Question: I am trying to apply filter on my custom adapter which extends 'BaseAdapter', in which I am facing some problems, after I filter input based on the text in 'EditText' and check the 'CheckBox' to select one value and if I erase the text in the 'EditText' to search for some other thing the position of the checked checkbox changes automatically as you can see in the image attached below. I am currently facing two problems
1 - Position of the ticked checkbox changes automatically
2 - If I type in uppercase in the 'EditText' the 'ListView' goes blank.
'''
public class MyCustomAdapter extends BaseAdapter implements Filterable {
Context mContext;
private LayoutInflater mInflater;
SparseBooleanArray mSparseBooleanArray;
private ArrayList<Map<String,String>> mAdapData = new ArrayList<Map<String, String>>();
private ArrayList<Map<String,String>> mOriginalData = new ArrayList<Map<String, String>>();
public MyCustomAdapter(Context mContext) {
mInflater = (LayoutInflater) mContext.getSystemService(Context.LAYOUT_INFLATER_SERVICE);
mSparseBooleanArray = new SparseBooleanArray();
}
public ArrayList<String> getCheckedItems() {
ArrayList<String> mTempArry = new ArrayList<String>();
for (int i = 0; i < mAdapData.size(); i++) {
if (mSparseBooleanArray.get(i)) {
Map<String, String> map = (Map<String, String>) mAdapData.get(i);
final String numbr = map.get("Phone").toString();
mTempArry.add(numbr);
}
}
return mTempArry;
}
@Override
public int getCount() {
return this.mAdapData.size();
}
public void addItem(String paramString1, String paramString2) {
Map<String, String> NameNumber = new HashMap<String, String>();
NameNumber.put("Name", paramString1);
NameNumber.put("Phone", paramString2);
this.mAdapData.add(NameNumber);
this.mOriginalData.add(NameNumber);
notifyDataSetChanged();
}
@SuppressWarnings("unchecked")
public Object getItem(int paramInt) {
return (ArrayList<Map<String, String>>) this.mAdapData.get(paramInt);
}
@Override
public long getItemId(int paramInt) {
return paramInt;
}
@Override
public View getView(final int paramInt, View paramView, ViewGroup paramViewGroup) {
ViewHolder viewHolder;
if (paramView == null) {
viewHolder = new ViewHolder();
paramView = mInflater.inflate(R.layout.multiplecontactview, null);
viewHolder.tvName = (TextView) paramView.findViewById(R.id.txtContactName);
viewHolder.tvNumber = (TextView) paramView.findViewById(R.id.txtContactNumber);
viewHolder.cb = (CheckBox) paramView.findViewById(R.id.checkBox1);
viewHolder.cb.setTag(paramInt);
viewHolder.cb.setChecked(mSparseBooleanArray.get(paramInt));
viewHolder.cb.setOnCheckedChangeListener(mCheckedChangeListener);
viewHolder.tvName.setTextColor(Color.BLACK);
viewHolder.tvNumber.setTextColor(Color.BLACK);
for (int i = 0; i < mAdapData.size(); i++) {
Map<String, String> map = (Map<String, String>) mAdapData.get(paramInt);
final String name = map.get("Name").toString();
final String numbr = map.get("Phone").toString();
viewHolder.tvName.setText(name);
viewHolder.tvNumber.setText(numbr);
}
paramView.setTag(viewHolder);
} else {
viewHolder = (ViewHolder) paramView.getTag();
}
return paramView;
}
OnCheckedChangeListener mCheckedChangeListener = new OnCheckedChangeListener() {
public void onCheckedChanged(CompoundButton buttonView, boolean isChecked) {
mSparseBooleanArray.put((Integer) buttonView.getTag(), isChecked);
}
};
public static class ViewHolder {
TextView tvName;
TextView tvNumber;
CheckBox cb;
}
@Override
public Filter getFilter() {
return new MyContactFilter();
}
@SuppressLint("DefaultLocale")
private class MyContactFilter extends Filter {
@Override
protected FilterResults performFiltering(CharSequence constraint) {
FilterResults results = new FilterResults();
ArrayList<Map<String, String>> mFilteredData = new ArrayList<Map<String, String>>();
if (!TextUtils.isEmpty(constraint)) {
for(int i = 0; i < mAdapData.size(); i++) {
Map<String, String> map = (Map<String, String>) mAdapData.get(i);
final String names = map.get("Name").toString();
final String numbr = map.get("Phone").toString();
if(names.toLowerCase().contains(constraint.toString().toLowerCase())) {
Map<String, String> FilNameNumber = new HashMap<String, String>();
FilNameNumber.put("Name", names);
FilNameNumber.put("Phone", numbr);
mFilteredData.add(FilNameNumber);
}
}
results.values = mFilteredData;
results.count = mFilteredData.size();
} else {
synchronized (mOriginalData) {
results.values = mOriginalData;
results.count = mOriginalData.size();
}
}
return results;
}
@SuppressWarnings("unchecked")
@Override
protected void publishResults(CharSequence cs, FilterResults fr) {
mAdapData = (ArrayList<Map<String, String>>) fr.values;
notifyDataSetChanged();
}
}
}
'''

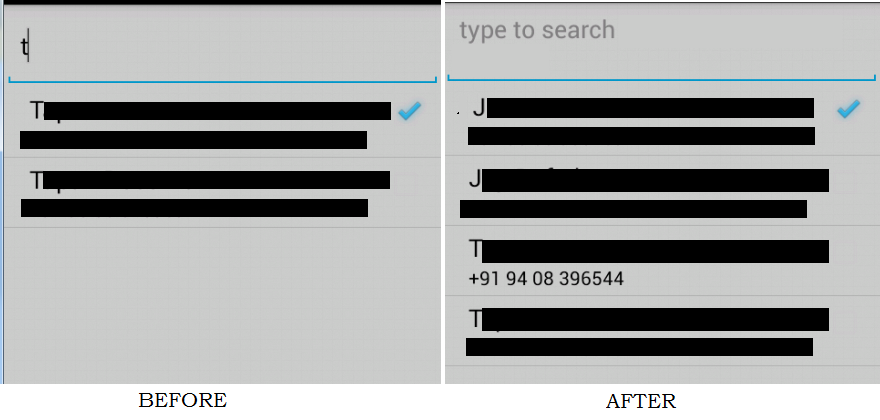
Answer: If you look at your code more attentively, concretely on the 'getView()', you'll see that you create 'ViewHolder' object every time independently of 'convertView' presence.
This is wrong using of 'ViewHolder' pattern. Instead of creating it everytime, create it only when 'convertView' is null and set it as the tag of 'convertView' by 'setTag()', otherwise get the reference to 'ViewHolder' using 'getTag()'. Just Like this:
'''
ViewHolder viewHolder;
if (paramView == null) {
paramView = mInflater.inflate(R.layout.multiplecontactview, null);
viewHolder = new ViewHolder();
viewHolder.tvName = (TextView) paramView.findViewById(R.id.txtContactName);
viewHolder.tvNumber = (TextView) paramView.findViewById(R.id.txtContactNumber);
viewHolder.cb = (CheckBox) paramView.findViewById(R.id.checkBox1);
paramView.setTag(viewHolder);
} else {
viewHolder = (ViewHolder) paramView.getTag();
}
viewHolder.cb.setTag(paramInt);
viewHolder.cb.setChecked(mSparseBooleanArray.get(paramInt));
viewHolder.cb.setOnCheckedChangeListener(mCheckedChangeListener);
viewHolder.tvName.setTextColor(Color.BLACK);
viewHolder.tvNumber.setTextColor(Color.BLACK);
for (int i = 0; i < mAdapData.size(); i++) {
Map<String, String> map = (Map<String, String>) mAdapData.get(paramInt);
final String name = map.get("Name").toString();
final String numbr = map.get("Phone").toString();
viewHolder.tvName.setText(name);
viewHolder.tvNumber.setText(numbr);
}
return paramView;
'''
Also in your 'preformFiltering()' try to change this snippet:
'if (names.toLowerCase().contains(cs))'
to
'if (names.toLowerCase().contains(cs.toString().toLowerCase()))'
# Update
There is some strange snippet of code:
'''
OnCheckedChangeListener mCheckedChangeListener = new OnCheckedChangeListener() {
public void onCheckedChanged(CompoundButton buttonView, boolean isChecked) {
mSparseBooleanArray.put((Integer) buttonView.getTag(), isChecked);
}
};
'''
It means that if you first time check the list item which is on the 0 position in the list, than 'SparseArray' indicates that the first item of the 'ListView' should always have a checked box, because you don't uncheck it anywhere in you code, don't set the value to false but do it only when user manually uncheck the checkbox.